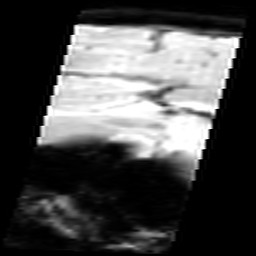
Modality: inplaneT2
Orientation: sagittal
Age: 31
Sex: male